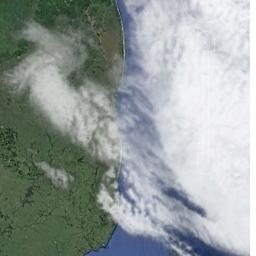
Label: cloud